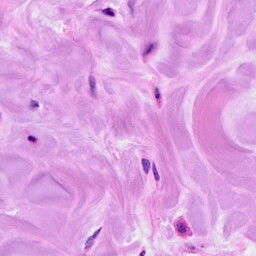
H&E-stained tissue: Breast